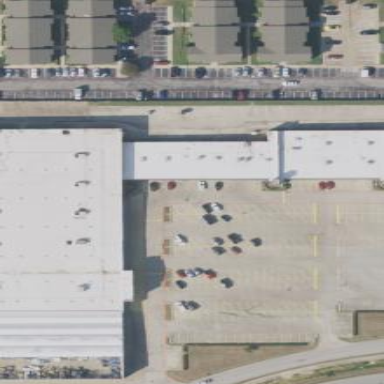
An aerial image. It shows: Mall building.